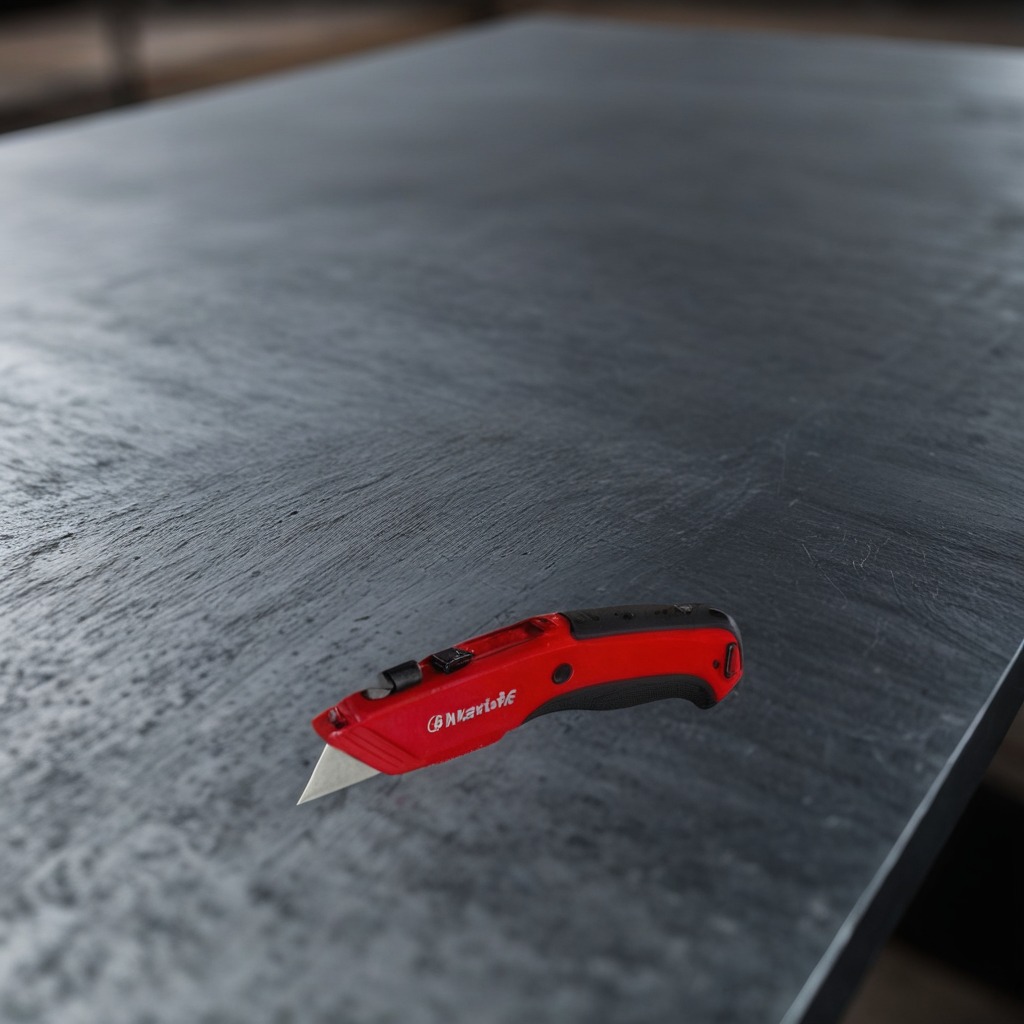
A utility knife is lying on the cold steel table in a mining workshop.